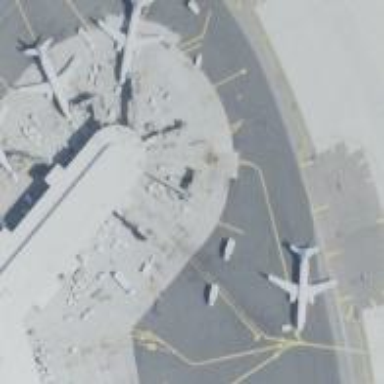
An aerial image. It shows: Airport gate.